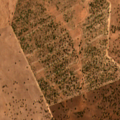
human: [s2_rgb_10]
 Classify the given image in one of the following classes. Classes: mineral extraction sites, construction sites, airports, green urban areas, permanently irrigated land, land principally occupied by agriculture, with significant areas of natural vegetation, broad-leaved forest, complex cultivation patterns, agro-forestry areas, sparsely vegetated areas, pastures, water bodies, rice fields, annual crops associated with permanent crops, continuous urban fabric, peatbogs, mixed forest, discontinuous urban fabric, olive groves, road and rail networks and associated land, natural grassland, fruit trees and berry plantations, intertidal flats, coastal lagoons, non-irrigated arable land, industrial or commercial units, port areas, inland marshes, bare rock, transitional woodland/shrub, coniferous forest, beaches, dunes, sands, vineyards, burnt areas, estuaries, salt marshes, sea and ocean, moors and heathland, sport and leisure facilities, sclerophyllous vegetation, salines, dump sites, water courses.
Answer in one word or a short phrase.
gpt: pastures, agro-forestry areas, transitional woodland/shrub